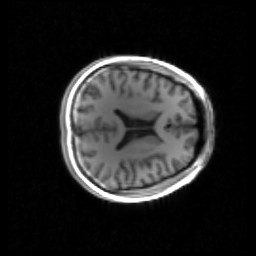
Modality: inplaneT1
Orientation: axial
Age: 31
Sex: male
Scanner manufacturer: siemens
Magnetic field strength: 3 T
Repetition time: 1.2 s
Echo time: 0.00251 s